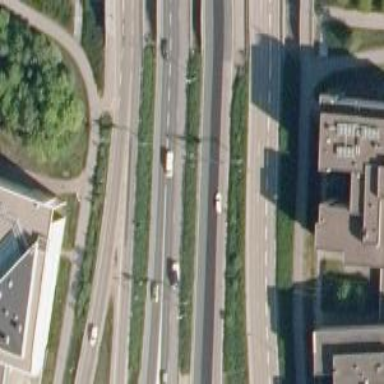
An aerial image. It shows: Trunk link highway with asphalt surface.